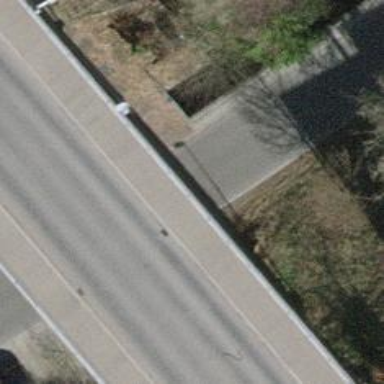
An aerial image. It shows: Concrete driveway.